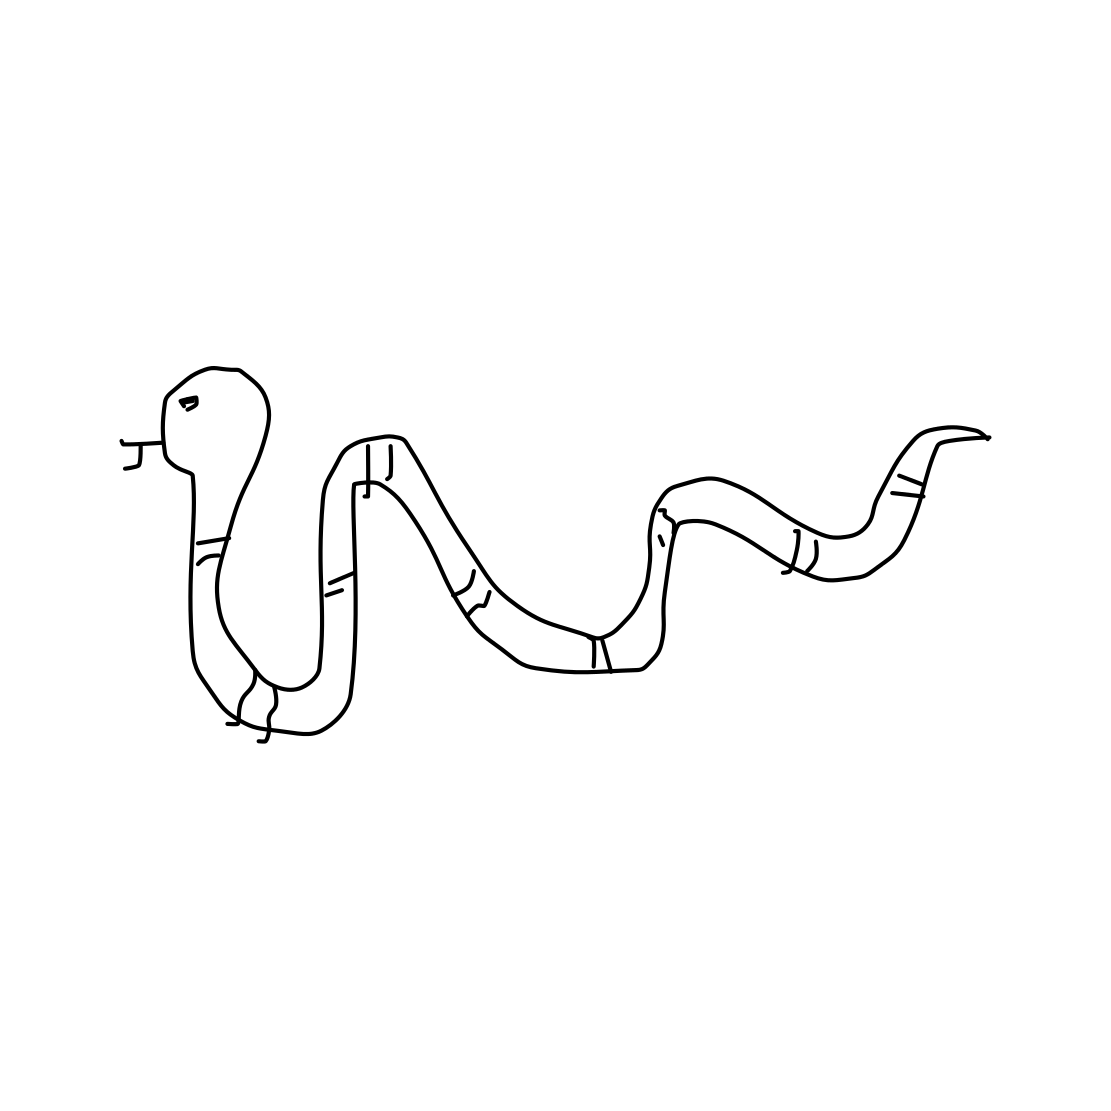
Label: snake